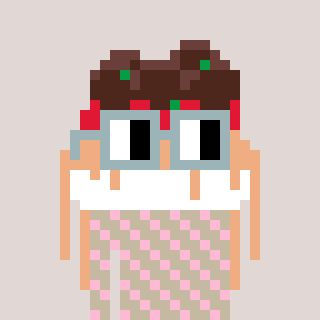
a pixel art character with square dark gray glasses, a spaghetti-shaped head and a bege-colored body on a warm background